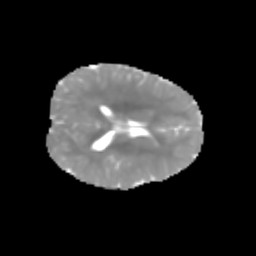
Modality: MD
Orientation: axial
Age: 6
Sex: female
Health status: healthy